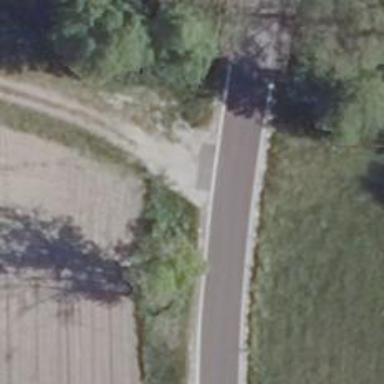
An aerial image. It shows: Asphalt road classified as tertiary.